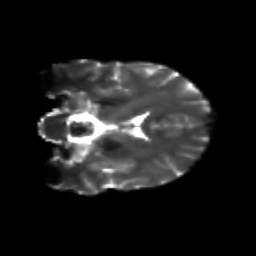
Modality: T2w
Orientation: coronal
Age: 23
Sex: female
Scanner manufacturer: siemens
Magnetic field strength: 3 T
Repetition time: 3.5 s
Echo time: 0.113 s